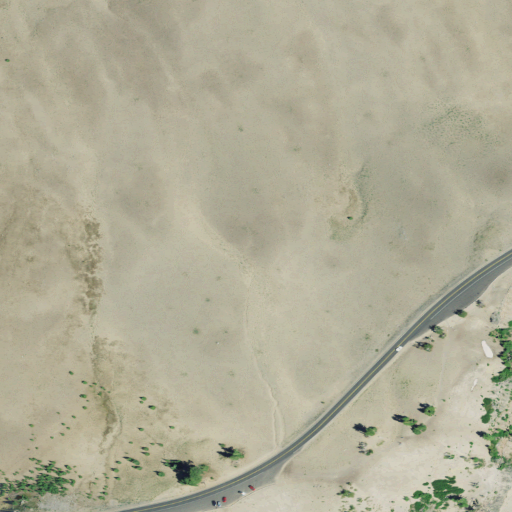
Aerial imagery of cliff(s) in Oregon named Merriam Point containing shrub, medium intensity development, high intensity development, and barren land